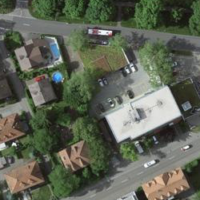
EUNIS habitat code: 55
Species observed at this site:
Allium ursinum
Ajuga reptans
Plantago major
Humulus lupulus
Euphorbia cyparissias